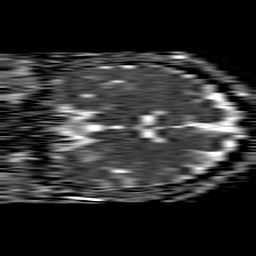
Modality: ADC
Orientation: coronal
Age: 55
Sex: male
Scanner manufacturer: philips
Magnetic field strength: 1.5 T
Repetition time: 4.6 s
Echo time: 0.08517 s